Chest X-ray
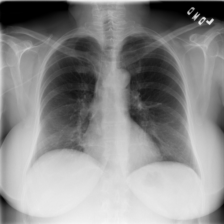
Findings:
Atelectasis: negative
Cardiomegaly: negative
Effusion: negative
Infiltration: negative
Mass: negative
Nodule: negative
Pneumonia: negative
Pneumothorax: negative
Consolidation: negative
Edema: negative
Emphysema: negative
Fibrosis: negative
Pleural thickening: negative
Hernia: negative